Question: I would really appreciate a solution for this task that it's getting me crazy.
I have an xml element that has Free text inside, it could has 2 characters or a whole paragraph
> '<Description>text text text text text text text text text text text text text text text text text text text text text text text text text text text text text text text text </Description>'
I need a XSL template to produce this output:
11 lines with 80 charcters each.
For example for the above element, the result will be something like this:

I have been trying using a tokenize function, but no success at all.
Thanks in advance.
Gerardo
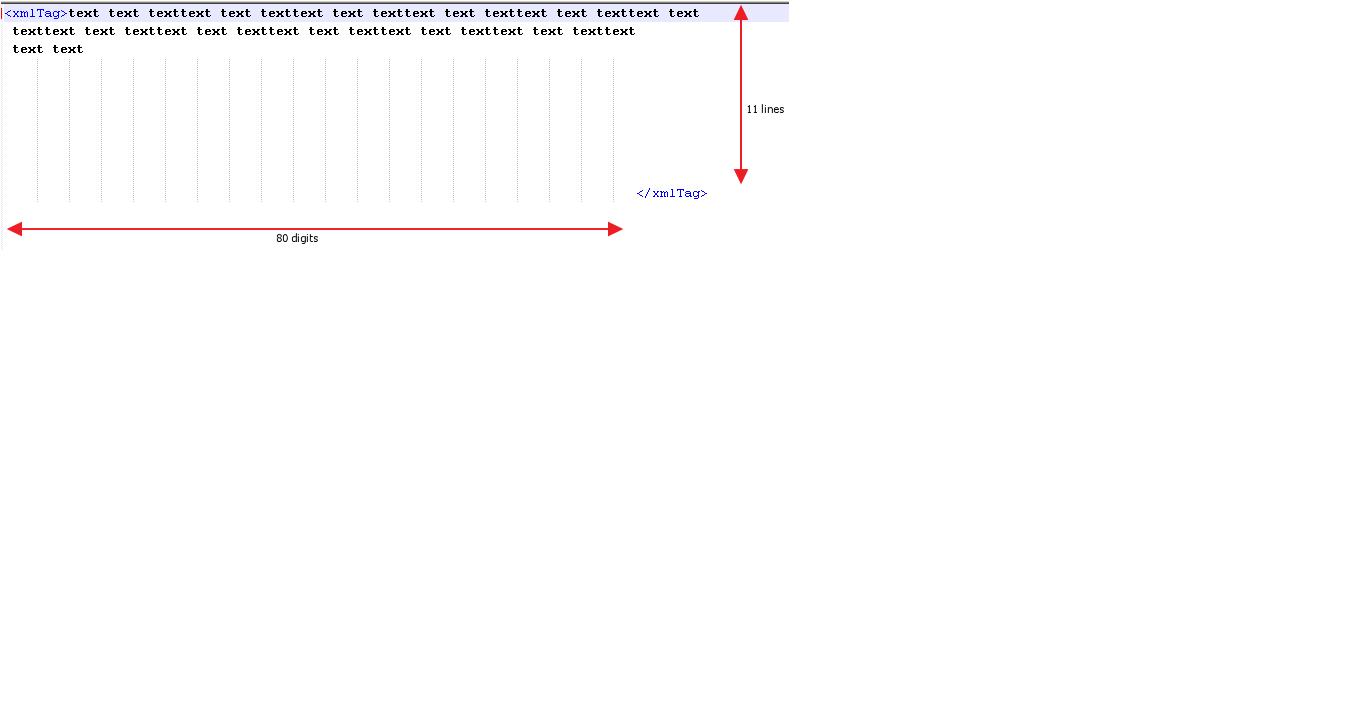
Answer: (the XSLT 2.0 solution is much easier):
'''
<xsl:stylesheet version="1.0"
xmlns:xsl="http://www.w3.org/1999/XSL/Transform">
<xsl:output omit-xml-declaration="yes" indent="yes"/>
<xsl:strip-space elements="*"/>
<xsl:variable name="vLine" select=
"concat('**********',
'**********',
'**********',
'**********',
'**********',
'**********',
'**********',
'**********'
)
"/>
<xsl:template match="/*">
<xsl:copy>
<xsl:variable name="vsplitResult">
<xsl:call-template name="split">
<xsl:with-param name="pText" select="translate(., '&#xA;', '')"/>
</xsl:call-template>
</xsl:variable>
<xsl:variable name="vnumLines" select=
"ceiling(string-length($vsplitResult) div 81)"/>
<xsl:choose>
<xsl:when test="$vnumLines > 11">
<xsl:value-of select="substring($vsplitResult, 1, 81*11 -1)"/>
</xsl:when>
<xsl:otherwise>
<xsl:variable name="vremLines" select="11 - $vnumLines"/>
<xsl:value-of select="substring($vsplitResult, 1, 81*($vnumLines -1))"/>
<xsl:call-template name="padRight">
<xsl:with-param name="pText" select="substring($vsplitResult,81*($vnumLines -1)+1)"/>
</xsl:call-template>
<xsl:for-each select="(document('')//node())[not(position() > $vremLines)]">
<xsl:value-of select="concat('&#xA;', $vLine)"/>
</xsl:for-each>
</xsl:otherwise>
</xsl:choose>
</xsl:copy>
</xsl:template>
<xsl:template name="split">
<xsl:param name="pText" select="."/>
<xsl:param name="pLineLength" select="80"/>
<xsl:if test="$pText">
<xsl:value-of select="substring($pText, 1, $pLineLength)"/>
<xsl:if test="string-length($pText) > $pLineLength">
<xsl:text>&#xA;</xsl:text>
</xsl:if>
<xsl:call-template name="split">
<xsl:with-param name="pText" select="substring($pText, $pLineLength+1)"/>
<xsl:with-param name="pLineLength" select="$pLineLength"/>
</xsl:call-template>
</xsl:if>
</xsl:template>
<xsl:template name="padRight">
<xsl:param name="pText"/>
<xsl:param name="pTotatLength" select="80"/>
<xsl:value-of select=
"concat($pText,
substring($vLine, 1, $pTotatLength - string-length($pText))
)"/>
</xsl:template>
</xsl:stylesheet>
'''
'''
<Description>
text text text text text text text text text text text text text
text text text text text text text text text text text text text text text
text text text text </Description>
'''
'*':
'''
<Description>text text text text text text text text text text text text texttext text text t
ext text text text text text text text text text text texttext text text text **
********************************************************************************
********************************************************************************
********************************************************************************
********************************************************************************
********************************************************************************
********************************************************************************
********************************************************************************
********************************************************************************
********************************************************************************</Description>
'''
---
:
'''
<xsl:stylesheet version="2.0" xmlns:xsl="http://www.w3.org/1999/XSL/Transform"
xmlns:xs="http://www.w3.org/2001/XMLSchema">
<xsl:output omit-xml-declaration="yes" indent="yes"/>
<xsl:param name="pLineLength" select="80" as="xs:integer"/>
<xsl:param name="pTotalLines" select="11" as="xs:integer"/>
<xsl:param name="pPadChar" select="'*'" as="xs:string"/>
<xsl:variable name="vLine" as="xs:string" select=
"string-join(
(for $i in 1 to $pLineLength
return $pPadChar
),
''
)
"/>
<xsl:template match="/*">
<xsl:variable name="vText" select="translate(., '&#xA;', '')"/>
<xsl:copy>
<xsl:value-of separator="&#xA;" select=
"(for $numlines in string-length($vText) idiv $pLineLength +1,
$line in 1 to $numlines
return
if($line ne $numlines)
then substring($vText,
1 + ($line -1)*$pLineLength,
$pLineLength)
else
for $lastLine in substring($vText,
1 + ($line -1)*$pLineLength,
$pLineLength)
return
concat($lastLine,
substring($vLine,
1,
$pLineLength - string-length($lastLine))
),
(for $numlines in string-length($vText) idiv $pLineLength +1,
$rem in 1 to $pTotalLines - $numlines
return
$vLine)
)
"/>
</xsl:copy>
</xsl:template>
</xsl:stylesheet>
'''
:
'''
<Description>text text text text text text text text text text text text texttext text text t
ext text text text text text text text text text text texttext text text text **
********************************************************************************
********************************************************************************
********************************************************************************
********************************************************************************
********************************************************************************
********************************************************************************
********************************************************************************
********************************************************************************
********************************************************************************</Description>
'''